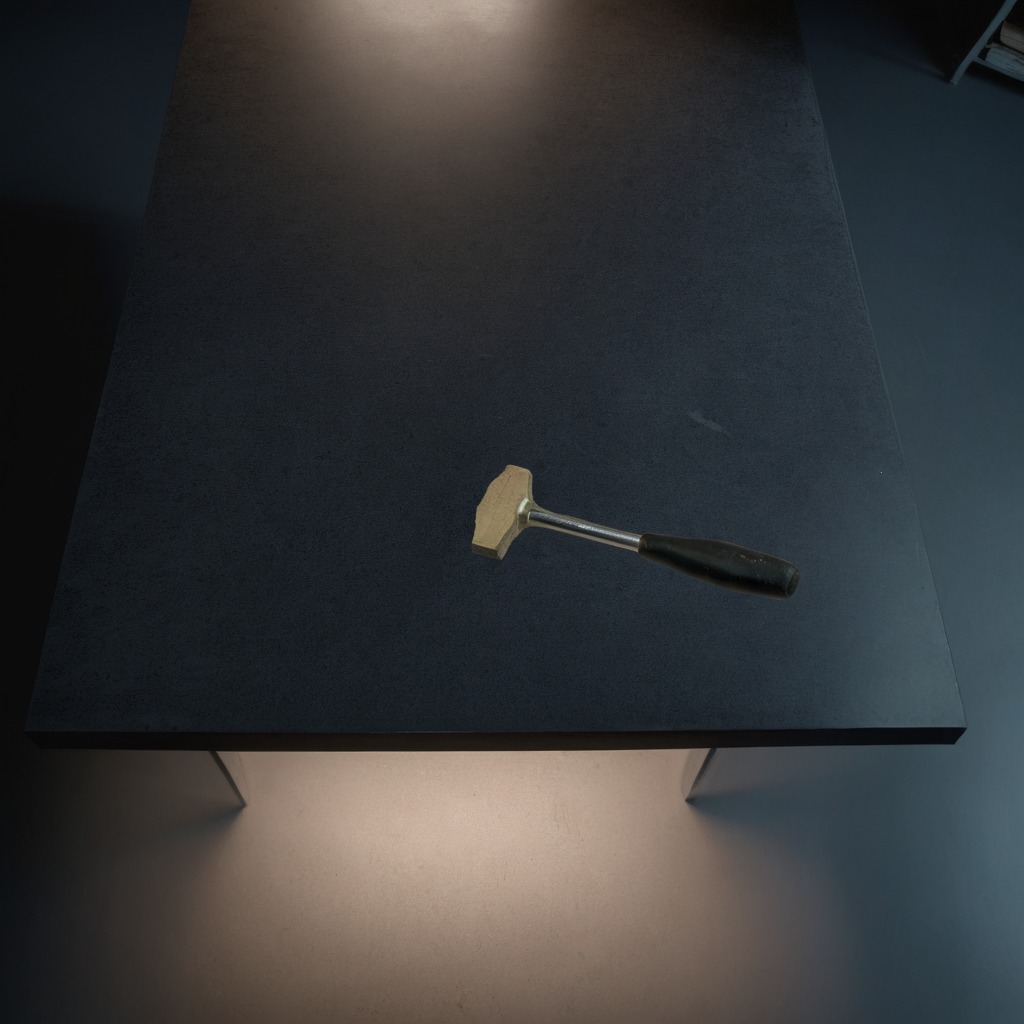
A hammer lies on a clean granite table inside a workshop at night dim ambient light soft shadows worn but